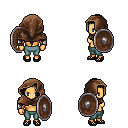
a pixel art fantasy rpg character, female body template, human, tanned skin, steel arm armor, teal pants, brunette ponytail hairstyle, cloth hood, ghillies, shield, four views (front, back, left, right), 2x2 character sprite sheet, small pixel art, hard edges, no anti-aliasing